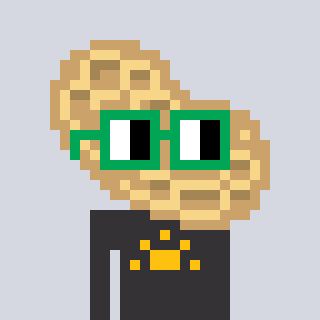
a pixel art character with square green glasses, a peanut-shaped head and a grayscale-colored body on a cool background